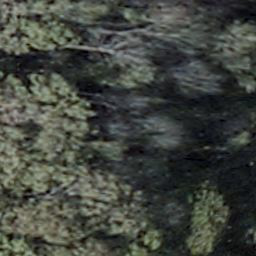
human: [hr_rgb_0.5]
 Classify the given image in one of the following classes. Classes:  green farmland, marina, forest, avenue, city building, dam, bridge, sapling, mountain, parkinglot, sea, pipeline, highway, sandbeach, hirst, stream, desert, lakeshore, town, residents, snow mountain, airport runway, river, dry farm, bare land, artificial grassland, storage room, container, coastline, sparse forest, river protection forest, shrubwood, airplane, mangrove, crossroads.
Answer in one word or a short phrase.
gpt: shrubwood